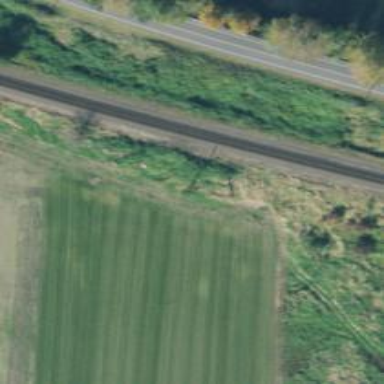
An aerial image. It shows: Railway tracks on embankment.